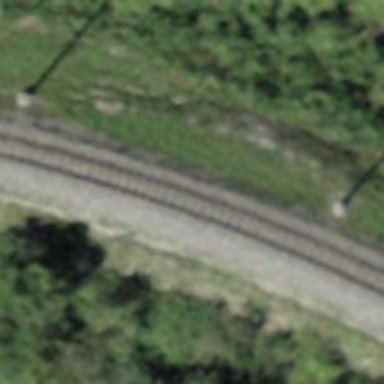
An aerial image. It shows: Narrow-gauge railway with 1 track. The tracks are electrified with contact line.